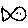
Label: fish